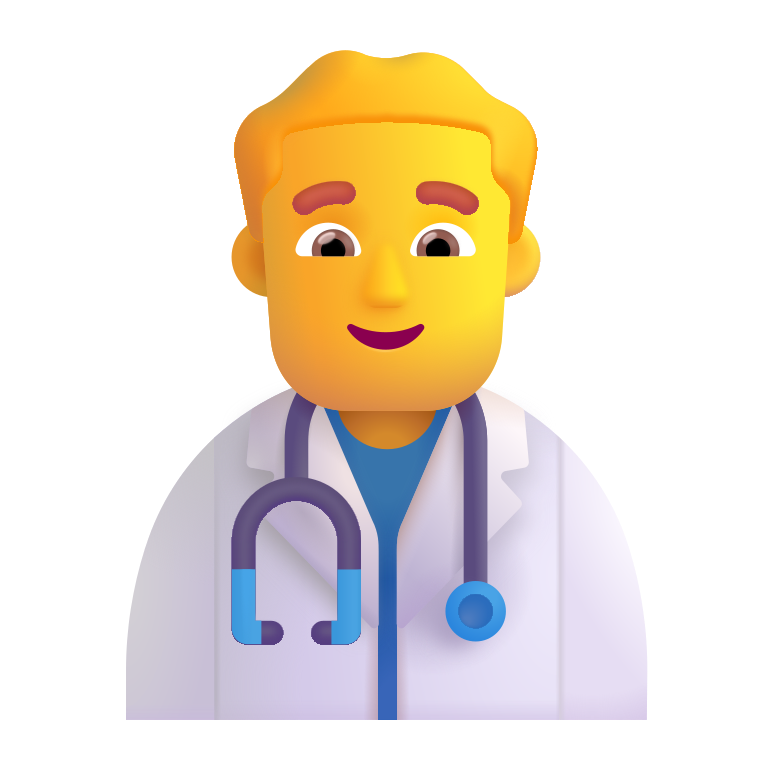
man health worker color default